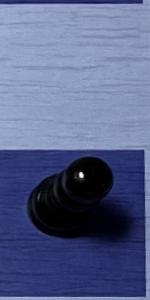
Label: Pawn_Black